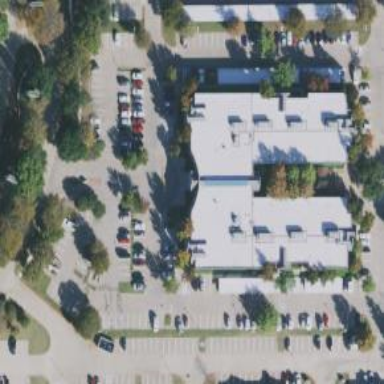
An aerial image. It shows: Office building.